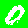
Digit: 0